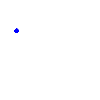
Particle: pion